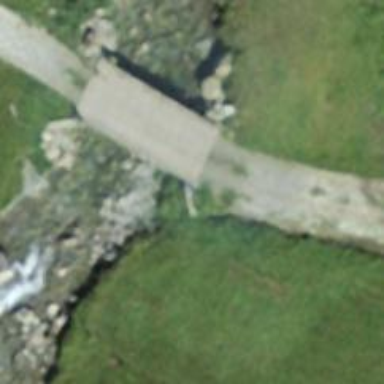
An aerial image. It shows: Track crossing bridge. The track is made of grade 4 material.